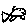
Label: fish